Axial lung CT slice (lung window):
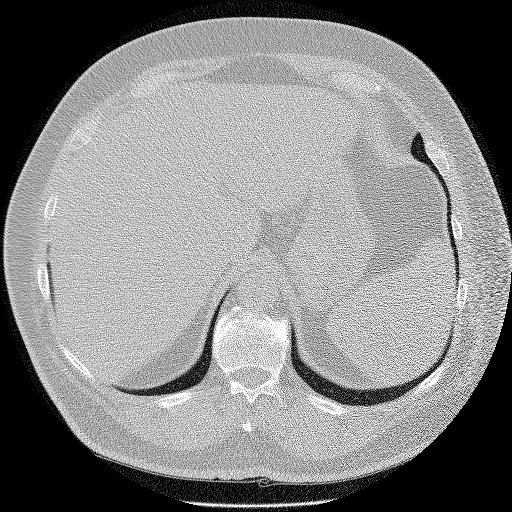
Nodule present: no